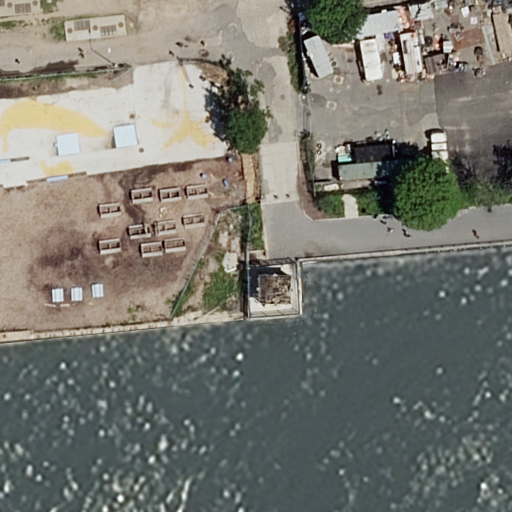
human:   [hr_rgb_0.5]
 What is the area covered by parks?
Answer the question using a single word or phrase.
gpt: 4956m2

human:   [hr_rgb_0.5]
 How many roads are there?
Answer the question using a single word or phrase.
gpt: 2

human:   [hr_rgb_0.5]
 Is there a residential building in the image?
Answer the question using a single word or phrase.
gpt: yes

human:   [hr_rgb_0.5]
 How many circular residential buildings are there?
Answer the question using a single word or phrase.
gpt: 0

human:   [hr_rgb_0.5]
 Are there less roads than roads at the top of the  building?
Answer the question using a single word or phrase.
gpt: no

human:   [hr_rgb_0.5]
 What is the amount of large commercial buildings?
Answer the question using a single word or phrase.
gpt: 0

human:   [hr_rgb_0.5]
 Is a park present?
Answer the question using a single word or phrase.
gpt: yes

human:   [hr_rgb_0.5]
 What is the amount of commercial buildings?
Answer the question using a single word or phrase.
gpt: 0

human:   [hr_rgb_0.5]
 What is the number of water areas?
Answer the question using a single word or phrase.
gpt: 1

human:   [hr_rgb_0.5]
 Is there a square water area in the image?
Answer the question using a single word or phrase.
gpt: no

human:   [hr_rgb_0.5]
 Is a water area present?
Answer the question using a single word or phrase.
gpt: yes

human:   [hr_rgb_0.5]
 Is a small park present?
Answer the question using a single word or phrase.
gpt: no

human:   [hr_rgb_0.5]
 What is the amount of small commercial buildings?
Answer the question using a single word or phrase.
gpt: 0

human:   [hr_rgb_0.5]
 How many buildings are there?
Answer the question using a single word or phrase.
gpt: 1

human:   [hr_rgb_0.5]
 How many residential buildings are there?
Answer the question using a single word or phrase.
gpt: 1

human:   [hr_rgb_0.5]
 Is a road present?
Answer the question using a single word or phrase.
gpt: yes

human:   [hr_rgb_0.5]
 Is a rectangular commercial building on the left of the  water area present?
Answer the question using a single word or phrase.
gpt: no

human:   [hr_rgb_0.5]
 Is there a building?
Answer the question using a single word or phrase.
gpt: yes

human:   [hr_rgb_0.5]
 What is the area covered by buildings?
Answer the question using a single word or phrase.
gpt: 38m2

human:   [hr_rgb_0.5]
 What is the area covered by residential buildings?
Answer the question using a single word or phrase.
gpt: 38m2

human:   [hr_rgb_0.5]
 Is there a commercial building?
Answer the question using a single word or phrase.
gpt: no

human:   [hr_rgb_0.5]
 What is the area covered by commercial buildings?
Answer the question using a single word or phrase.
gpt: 0m2

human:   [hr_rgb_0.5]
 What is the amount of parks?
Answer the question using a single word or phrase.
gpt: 2

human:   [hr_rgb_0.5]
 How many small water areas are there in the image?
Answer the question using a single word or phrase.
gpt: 0

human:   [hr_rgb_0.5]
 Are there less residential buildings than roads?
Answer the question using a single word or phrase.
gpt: yes

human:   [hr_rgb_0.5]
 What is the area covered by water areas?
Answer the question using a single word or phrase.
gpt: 4576m2

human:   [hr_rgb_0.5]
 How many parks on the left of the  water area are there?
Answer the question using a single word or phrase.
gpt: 1

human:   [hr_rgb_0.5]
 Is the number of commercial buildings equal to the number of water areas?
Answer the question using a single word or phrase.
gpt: no

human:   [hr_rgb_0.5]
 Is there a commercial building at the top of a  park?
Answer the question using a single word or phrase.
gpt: no

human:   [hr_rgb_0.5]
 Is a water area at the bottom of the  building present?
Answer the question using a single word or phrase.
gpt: no

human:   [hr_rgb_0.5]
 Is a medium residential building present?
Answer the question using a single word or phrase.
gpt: no

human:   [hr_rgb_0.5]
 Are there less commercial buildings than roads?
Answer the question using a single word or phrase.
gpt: yes

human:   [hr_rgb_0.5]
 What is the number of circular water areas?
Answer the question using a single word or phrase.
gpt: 0

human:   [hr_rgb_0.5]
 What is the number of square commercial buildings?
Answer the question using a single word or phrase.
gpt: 0

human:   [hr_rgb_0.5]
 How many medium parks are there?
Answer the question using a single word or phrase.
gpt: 0

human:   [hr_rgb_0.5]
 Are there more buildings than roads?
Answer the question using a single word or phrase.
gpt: no

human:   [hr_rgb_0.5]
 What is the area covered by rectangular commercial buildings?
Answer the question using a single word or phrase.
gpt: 0m2

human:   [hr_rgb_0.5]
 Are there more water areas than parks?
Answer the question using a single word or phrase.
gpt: no

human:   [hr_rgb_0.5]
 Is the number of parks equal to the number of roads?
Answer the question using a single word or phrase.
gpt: yes

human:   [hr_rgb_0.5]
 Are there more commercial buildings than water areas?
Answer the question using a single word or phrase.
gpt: no

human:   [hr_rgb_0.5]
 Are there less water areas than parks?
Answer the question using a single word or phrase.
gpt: yes

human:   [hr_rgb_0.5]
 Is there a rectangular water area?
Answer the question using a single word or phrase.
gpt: no

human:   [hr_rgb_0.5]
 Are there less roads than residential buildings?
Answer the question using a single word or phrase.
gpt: no

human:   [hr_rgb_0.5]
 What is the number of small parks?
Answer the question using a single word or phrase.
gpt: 0

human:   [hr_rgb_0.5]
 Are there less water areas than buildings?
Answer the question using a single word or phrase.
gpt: no

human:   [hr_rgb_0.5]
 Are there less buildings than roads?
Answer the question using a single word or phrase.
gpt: yes

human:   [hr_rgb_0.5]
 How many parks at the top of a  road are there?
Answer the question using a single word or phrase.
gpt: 1

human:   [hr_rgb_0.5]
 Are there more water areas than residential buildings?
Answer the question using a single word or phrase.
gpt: no

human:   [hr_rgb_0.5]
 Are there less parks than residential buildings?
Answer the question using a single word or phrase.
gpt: no

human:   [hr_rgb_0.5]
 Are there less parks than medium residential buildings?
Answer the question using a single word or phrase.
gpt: no

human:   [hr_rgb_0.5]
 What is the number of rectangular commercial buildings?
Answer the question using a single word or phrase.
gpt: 0

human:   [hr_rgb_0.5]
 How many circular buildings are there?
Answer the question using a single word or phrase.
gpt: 0

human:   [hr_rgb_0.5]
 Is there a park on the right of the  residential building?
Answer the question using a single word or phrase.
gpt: no

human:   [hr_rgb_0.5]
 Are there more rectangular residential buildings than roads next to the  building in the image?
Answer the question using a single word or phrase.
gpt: no

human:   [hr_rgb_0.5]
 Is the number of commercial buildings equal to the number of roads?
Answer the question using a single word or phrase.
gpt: no

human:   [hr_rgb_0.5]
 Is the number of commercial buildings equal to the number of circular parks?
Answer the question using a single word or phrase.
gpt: yes

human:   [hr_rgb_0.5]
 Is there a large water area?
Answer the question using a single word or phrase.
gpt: yes

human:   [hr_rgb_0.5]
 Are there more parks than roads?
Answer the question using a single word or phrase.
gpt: no

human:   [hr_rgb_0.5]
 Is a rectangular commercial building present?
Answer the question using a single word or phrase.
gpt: no

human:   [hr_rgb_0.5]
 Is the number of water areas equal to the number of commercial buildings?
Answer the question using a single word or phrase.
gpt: no

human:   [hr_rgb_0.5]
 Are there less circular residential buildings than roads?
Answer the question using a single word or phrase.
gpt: yes

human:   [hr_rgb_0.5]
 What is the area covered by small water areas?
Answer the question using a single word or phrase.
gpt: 0m2

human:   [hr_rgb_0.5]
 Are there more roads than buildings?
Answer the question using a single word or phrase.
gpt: yes

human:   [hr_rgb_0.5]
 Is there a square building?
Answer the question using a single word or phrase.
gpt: no